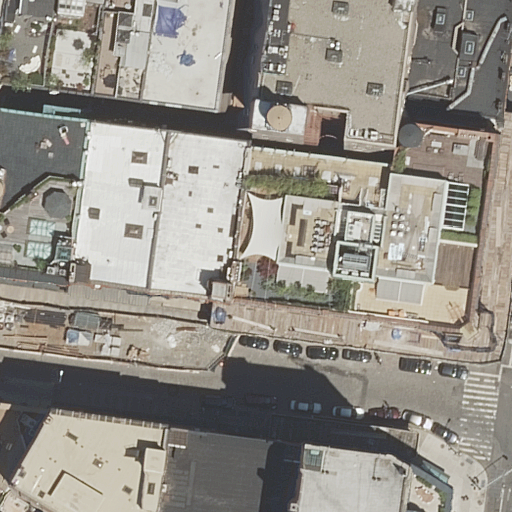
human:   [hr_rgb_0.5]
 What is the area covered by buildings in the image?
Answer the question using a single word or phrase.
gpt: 5669m2

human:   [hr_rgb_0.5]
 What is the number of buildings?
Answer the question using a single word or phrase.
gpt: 17

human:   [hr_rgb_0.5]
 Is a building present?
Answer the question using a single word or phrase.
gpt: yes

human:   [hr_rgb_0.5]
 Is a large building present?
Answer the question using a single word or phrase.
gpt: yes

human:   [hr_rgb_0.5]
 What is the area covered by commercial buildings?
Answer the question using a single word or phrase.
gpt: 0m2

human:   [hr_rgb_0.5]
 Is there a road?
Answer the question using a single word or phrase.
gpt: yes

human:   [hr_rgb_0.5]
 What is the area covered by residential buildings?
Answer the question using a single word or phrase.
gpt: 5669m2

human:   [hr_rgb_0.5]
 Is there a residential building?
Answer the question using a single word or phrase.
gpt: yes

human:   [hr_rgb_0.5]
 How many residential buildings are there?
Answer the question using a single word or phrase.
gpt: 17

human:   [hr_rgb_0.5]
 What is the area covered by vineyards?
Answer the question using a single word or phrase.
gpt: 0m2

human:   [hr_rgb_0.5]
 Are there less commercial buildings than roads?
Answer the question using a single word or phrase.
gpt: yes

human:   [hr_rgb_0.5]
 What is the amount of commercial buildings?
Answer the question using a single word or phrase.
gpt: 0

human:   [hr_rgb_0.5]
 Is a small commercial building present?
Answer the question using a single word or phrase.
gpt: no

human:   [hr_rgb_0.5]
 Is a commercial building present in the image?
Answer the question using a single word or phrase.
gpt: no

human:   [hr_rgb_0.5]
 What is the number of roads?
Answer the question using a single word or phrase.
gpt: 1

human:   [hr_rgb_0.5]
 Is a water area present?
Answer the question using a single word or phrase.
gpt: no

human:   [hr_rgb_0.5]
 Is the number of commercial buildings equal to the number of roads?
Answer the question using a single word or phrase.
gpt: no

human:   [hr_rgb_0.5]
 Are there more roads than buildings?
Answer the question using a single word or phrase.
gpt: no

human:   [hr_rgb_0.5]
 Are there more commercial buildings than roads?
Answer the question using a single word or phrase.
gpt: no

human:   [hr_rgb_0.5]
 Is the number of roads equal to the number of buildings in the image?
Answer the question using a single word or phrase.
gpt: no

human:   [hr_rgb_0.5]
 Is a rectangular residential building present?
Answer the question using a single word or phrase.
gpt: yes

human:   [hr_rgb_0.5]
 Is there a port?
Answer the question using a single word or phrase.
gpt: no

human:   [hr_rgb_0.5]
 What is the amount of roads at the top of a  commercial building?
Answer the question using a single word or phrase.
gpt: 0

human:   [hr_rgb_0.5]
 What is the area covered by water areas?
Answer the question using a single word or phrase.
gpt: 0m2

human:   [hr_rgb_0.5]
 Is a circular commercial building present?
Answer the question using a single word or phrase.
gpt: no

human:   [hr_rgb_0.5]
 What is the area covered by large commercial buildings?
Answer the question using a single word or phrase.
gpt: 0m2

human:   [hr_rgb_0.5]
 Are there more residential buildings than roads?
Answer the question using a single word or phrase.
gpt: yes

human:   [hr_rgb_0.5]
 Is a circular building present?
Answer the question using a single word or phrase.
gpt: no

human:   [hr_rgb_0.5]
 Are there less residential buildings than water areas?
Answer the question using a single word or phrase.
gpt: no

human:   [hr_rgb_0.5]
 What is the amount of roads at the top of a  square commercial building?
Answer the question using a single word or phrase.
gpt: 0

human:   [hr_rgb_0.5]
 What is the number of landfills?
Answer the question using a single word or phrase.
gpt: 0

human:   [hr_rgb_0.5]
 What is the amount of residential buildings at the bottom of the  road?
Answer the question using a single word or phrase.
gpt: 5

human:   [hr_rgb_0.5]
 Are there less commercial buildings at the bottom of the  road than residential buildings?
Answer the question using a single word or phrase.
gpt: yes

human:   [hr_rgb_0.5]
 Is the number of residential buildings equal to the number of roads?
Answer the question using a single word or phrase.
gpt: no

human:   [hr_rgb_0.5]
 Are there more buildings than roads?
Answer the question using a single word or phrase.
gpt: yes

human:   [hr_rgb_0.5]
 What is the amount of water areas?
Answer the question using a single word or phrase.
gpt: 0

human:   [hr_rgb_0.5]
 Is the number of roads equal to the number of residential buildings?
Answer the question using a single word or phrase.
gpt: no

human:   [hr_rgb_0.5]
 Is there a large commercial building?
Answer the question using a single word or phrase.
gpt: no

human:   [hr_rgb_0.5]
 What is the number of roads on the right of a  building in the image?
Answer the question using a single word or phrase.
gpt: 0

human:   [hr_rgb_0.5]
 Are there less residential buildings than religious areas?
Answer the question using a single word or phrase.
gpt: no

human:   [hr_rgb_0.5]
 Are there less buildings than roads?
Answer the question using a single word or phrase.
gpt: no

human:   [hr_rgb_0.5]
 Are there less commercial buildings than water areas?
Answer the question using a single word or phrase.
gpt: no

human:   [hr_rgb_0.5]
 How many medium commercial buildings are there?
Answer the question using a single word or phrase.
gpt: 0

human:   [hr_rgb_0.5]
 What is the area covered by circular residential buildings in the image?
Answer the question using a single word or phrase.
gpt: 0m2

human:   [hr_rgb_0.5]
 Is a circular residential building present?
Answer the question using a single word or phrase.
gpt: no

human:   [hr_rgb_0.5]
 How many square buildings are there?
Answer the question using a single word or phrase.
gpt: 0

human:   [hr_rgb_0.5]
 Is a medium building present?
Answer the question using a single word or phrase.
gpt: yes

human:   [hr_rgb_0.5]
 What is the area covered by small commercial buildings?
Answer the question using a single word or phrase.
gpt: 0m2

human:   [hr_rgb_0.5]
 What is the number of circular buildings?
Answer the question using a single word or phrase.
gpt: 0

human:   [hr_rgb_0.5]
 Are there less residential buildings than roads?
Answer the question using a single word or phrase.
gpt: no

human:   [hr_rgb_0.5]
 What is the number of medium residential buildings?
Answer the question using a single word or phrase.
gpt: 7

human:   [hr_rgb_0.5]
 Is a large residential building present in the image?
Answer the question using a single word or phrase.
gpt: yes

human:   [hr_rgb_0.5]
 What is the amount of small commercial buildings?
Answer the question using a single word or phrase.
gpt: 0

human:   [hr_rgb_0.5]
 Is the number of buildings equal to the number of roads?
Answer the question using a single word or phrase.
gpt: no

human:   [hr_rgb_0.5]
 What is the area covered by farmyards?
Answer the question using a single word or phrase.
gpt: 0m2

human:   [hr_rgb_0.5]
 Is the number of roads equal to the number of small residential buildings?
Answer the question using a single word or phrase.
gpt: no

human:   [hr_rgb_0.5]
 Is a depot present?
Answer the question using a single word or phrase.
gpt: no

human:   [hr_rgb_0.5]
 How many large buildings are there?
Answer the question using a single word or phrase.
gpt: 4

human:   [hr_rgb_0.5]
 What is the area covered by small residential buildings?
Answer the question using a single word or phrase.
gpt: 323m2

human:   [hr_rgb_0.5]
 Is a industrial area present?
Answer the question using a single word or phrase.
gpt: no

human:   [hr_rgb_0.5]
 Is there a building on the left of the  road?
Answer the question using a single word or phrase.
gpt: yes

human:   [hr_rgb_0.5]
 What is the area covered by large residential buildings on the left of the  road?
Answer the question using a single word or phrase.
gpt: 1606m2

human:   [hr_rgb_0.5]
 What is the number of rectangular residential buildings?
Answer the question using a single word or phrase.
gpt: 15

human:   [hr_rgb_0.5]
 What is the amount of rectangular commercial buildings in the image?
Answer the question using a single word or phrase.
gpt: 0